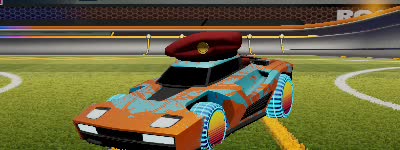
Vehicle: breakout